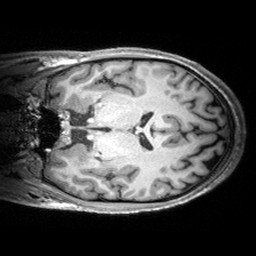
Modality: T1w
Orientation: coronal
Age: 21
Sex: male
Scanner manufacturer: siemens
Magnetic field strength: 3 T
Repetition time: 2.53 s
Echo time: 0.00299 s